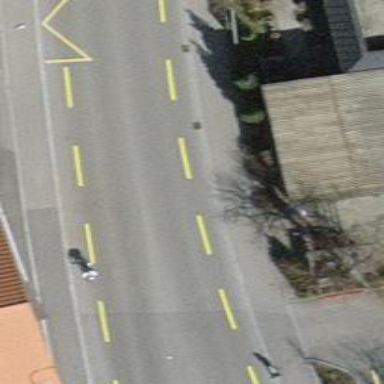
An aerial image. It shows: Secondary road with asphalt surface and dedicated cycle lane.